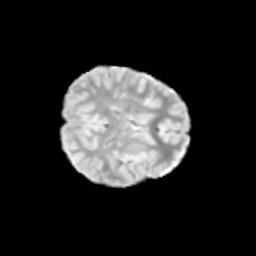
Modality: T2w
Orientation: axial
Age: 10
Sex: female
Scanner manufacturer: siemens
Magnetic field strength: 3 T
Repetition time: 3.8 s
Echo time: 0.07 s